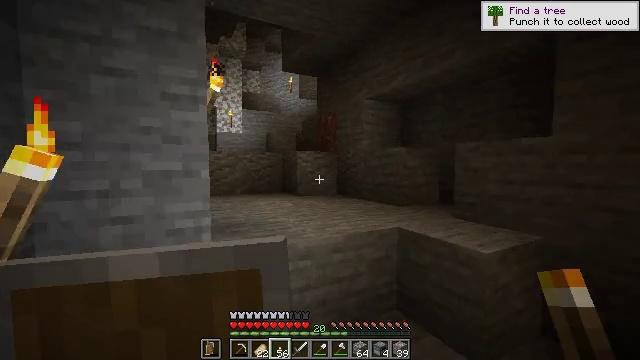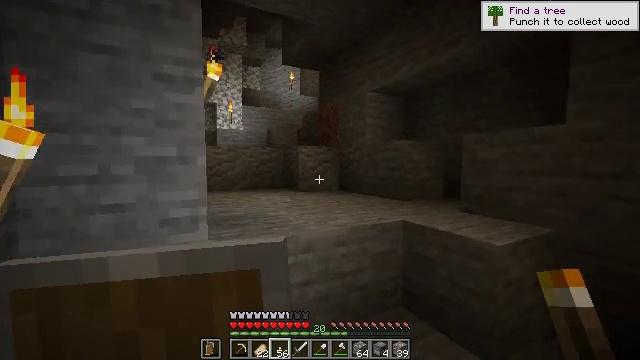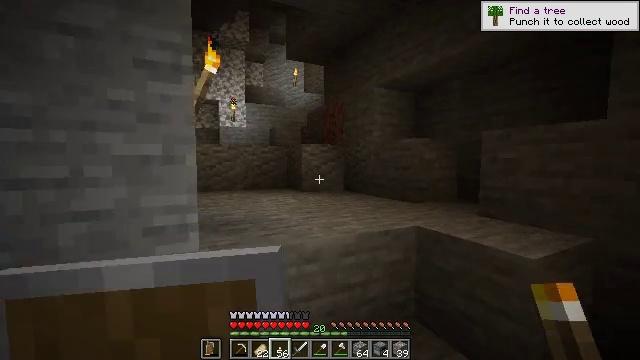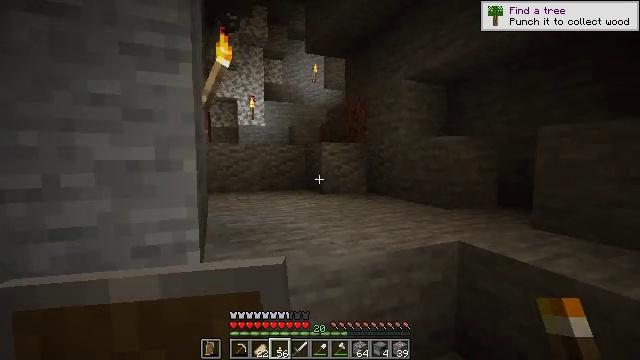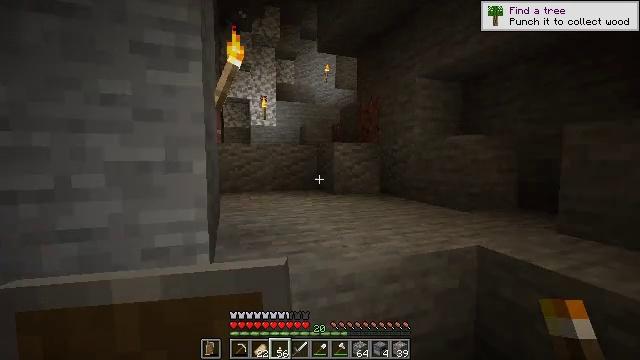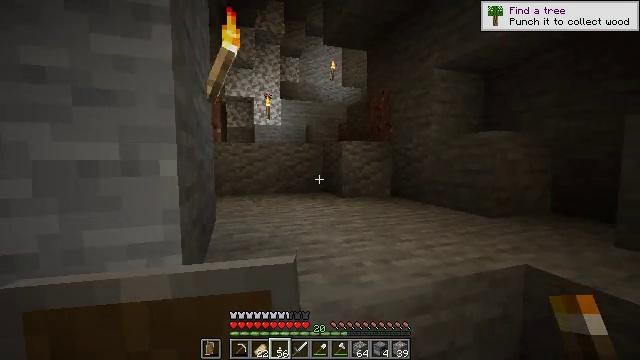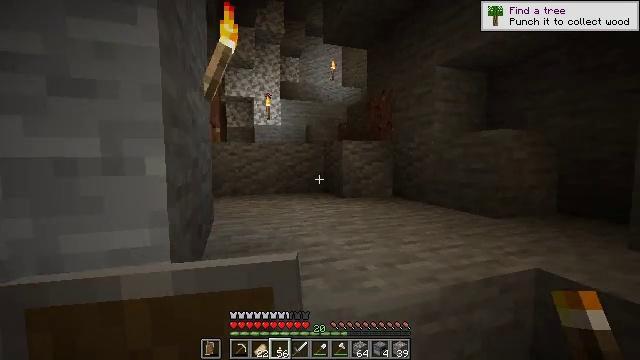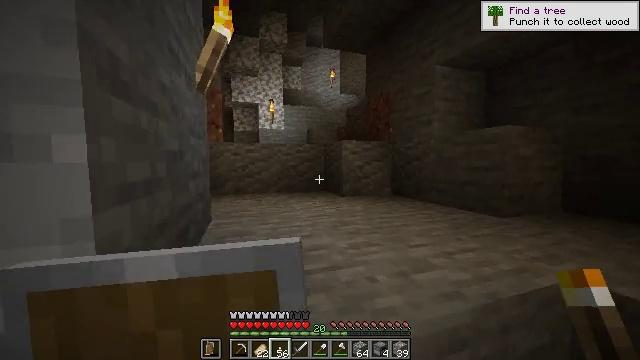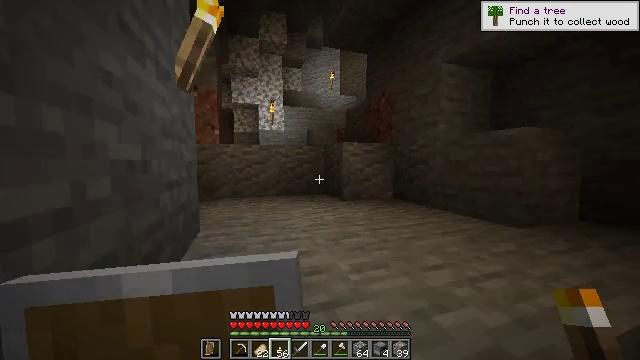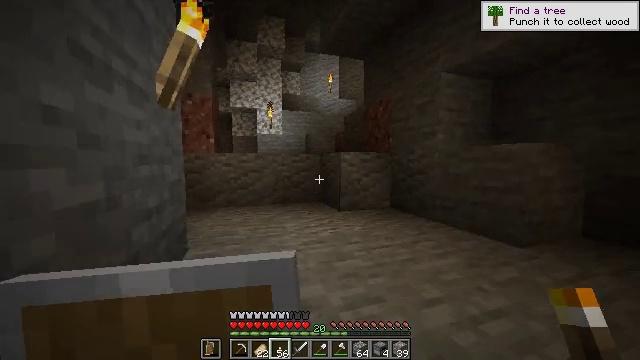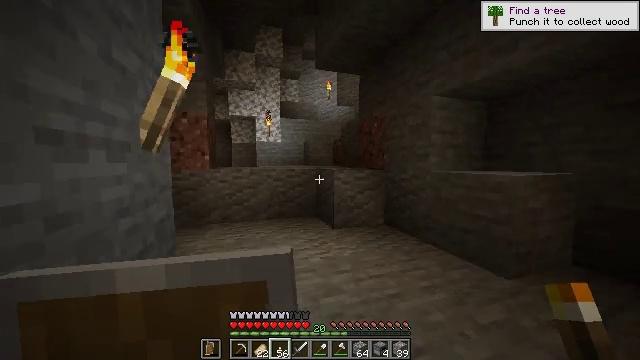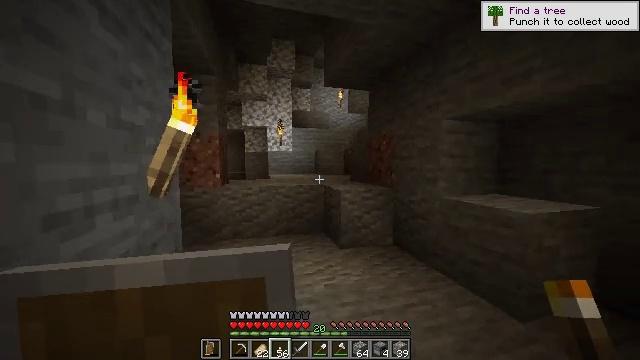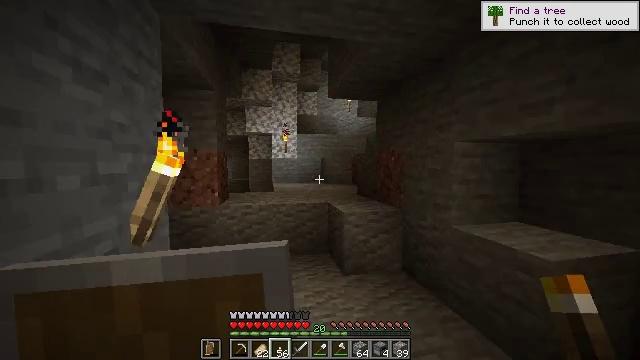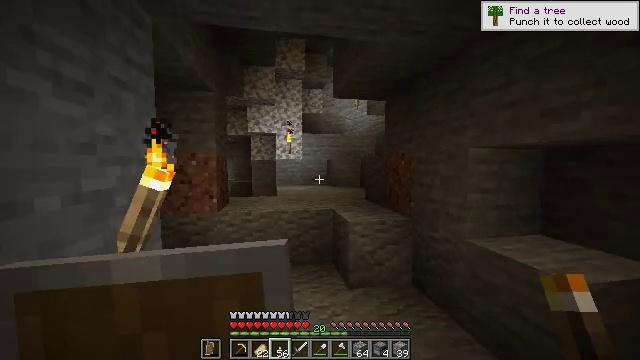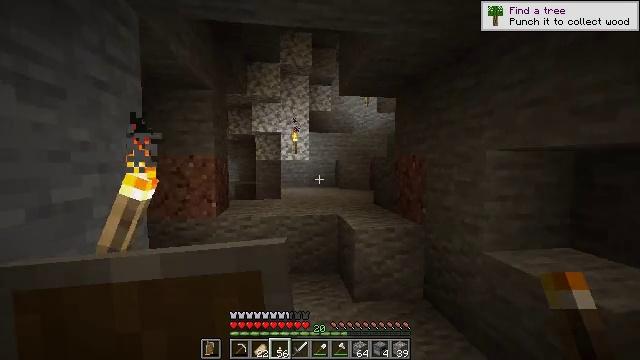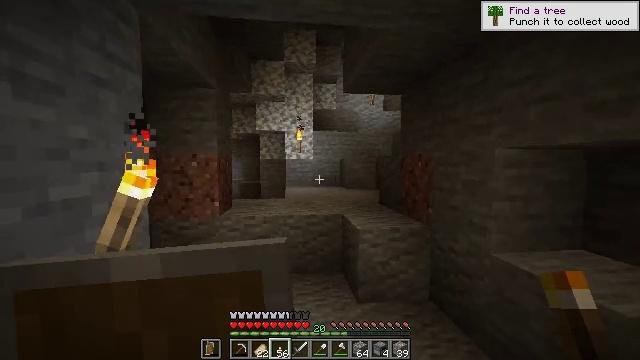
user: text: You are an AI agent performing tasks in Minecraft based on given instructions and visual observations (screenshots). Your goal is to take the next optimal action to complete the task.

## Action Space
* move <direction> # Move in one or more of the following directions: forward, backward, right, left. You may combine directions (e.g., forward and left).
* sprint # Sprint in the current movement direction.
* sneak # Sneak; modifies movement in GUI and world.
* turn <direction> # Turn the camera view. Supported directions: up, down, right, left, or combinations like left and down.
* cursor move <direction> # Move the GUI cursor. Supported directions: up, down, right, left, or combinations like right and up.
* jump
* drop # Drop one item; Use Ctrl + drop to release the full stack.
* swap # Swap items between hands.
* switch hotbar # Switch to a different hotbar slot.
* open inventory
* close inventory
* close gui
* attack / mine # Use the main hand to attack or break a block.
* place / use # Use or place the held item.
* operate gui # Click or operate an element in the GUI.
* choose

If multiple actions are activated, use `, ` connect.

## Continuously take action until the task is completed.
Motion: motion action
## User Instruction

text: Take redstone dust to craft a redstone block.
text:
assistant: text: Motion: move forward
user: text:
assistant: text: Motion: move forward
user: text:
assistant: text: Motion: move forward, turn left
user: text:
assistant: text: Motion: move forward, turn left
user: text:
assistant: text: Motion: move forward, sprint, turn left
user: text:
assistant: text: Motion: move forward, sprint
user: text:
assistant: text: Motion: move forward, sprint
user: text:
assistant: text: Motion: move forward, sprint
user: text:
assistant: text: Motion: move forward, jump
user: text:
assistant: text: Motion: move forward, jump
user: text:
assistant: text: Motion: move forward, turn left, jump
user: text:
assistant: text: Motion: move forward, turn left, jump
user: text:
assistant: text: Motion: move forward, turn left
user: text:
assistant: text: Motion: move forward, turn left
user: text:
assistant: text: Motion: move forward, turn left
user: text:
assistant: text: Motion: move forward, turn left
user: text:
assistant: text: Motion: move forward and move right, turn left
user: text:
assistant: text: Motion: move forward and move right, turn left
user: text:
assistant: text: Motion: move forward and move right, turn left
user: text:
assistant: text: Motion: move forward and move right, turn left
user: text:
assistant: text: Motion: move forward and move right, turn left
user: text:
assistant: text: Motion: move forward and move right, turn left
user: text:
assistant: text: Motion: move forward and move right
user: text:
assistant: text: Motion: move forward and move right
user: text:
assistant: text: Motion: move forward and move right
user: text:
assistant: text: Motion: move forward, jump
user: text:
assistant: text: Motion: move forward, jump
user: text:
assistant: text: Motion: move forward, jump
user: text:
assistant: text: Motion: move forward, jump
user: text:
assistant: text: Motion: move forward